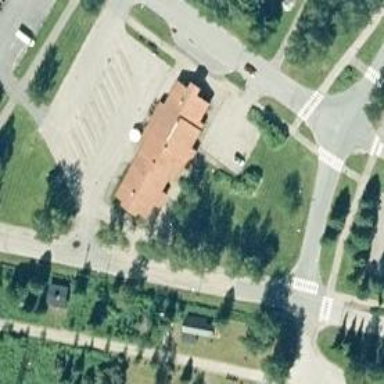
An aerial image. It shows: Bus station.